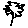
Label: flower